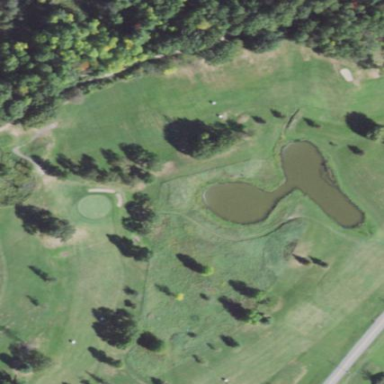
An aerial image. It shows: Scenic view of water hazard on golf course. The natural water feature adds beauty to the landscape.